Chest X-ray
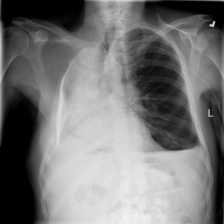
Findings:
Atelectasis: negative
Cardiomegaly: negative
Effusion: negative
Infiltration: negative
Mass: negative
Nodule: negative
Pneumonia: negative
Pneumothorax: negative
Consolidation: negative
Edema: negative
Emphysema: negative
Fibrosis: negative
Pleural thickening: negative
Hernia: negative